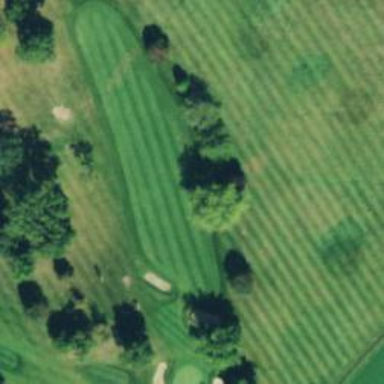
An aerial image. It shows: Golf hole.